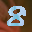
Label: 8